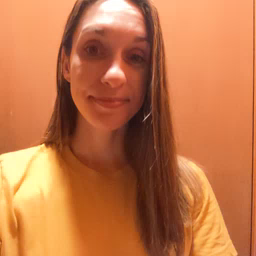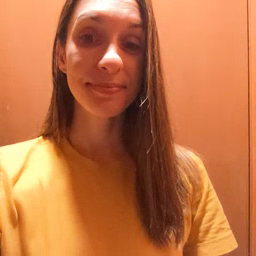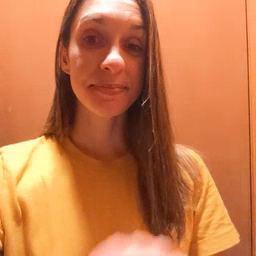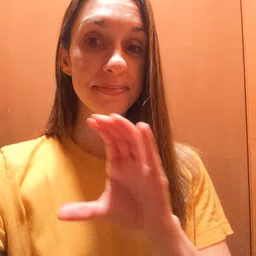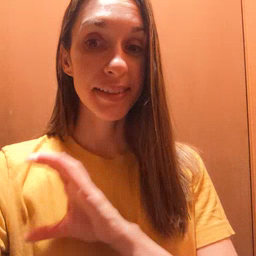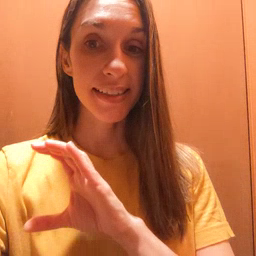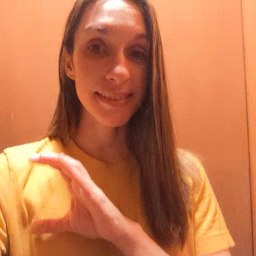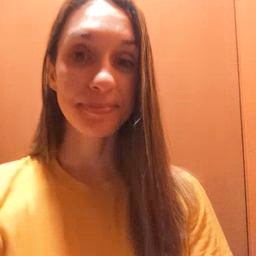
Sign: police